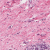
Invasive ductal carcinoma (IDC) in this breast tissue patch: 0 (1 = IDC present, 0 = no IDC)